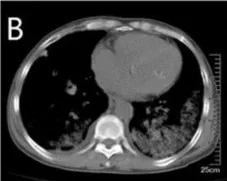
Higher density was seen on repeat CT after a period of treatment.
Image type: radiology (ct)